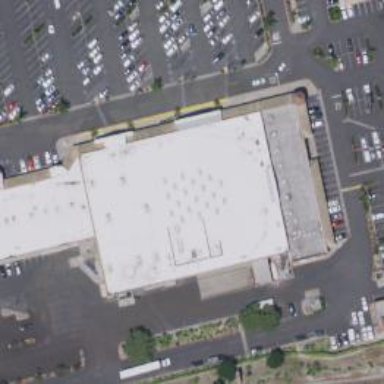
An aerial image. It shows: Supermarket.